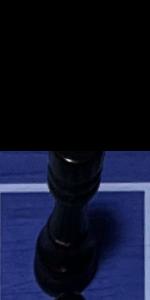
Label: Rook_Black